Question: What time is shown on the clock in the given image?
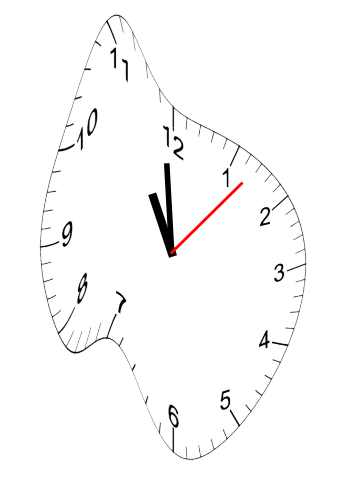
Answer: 10:59:07